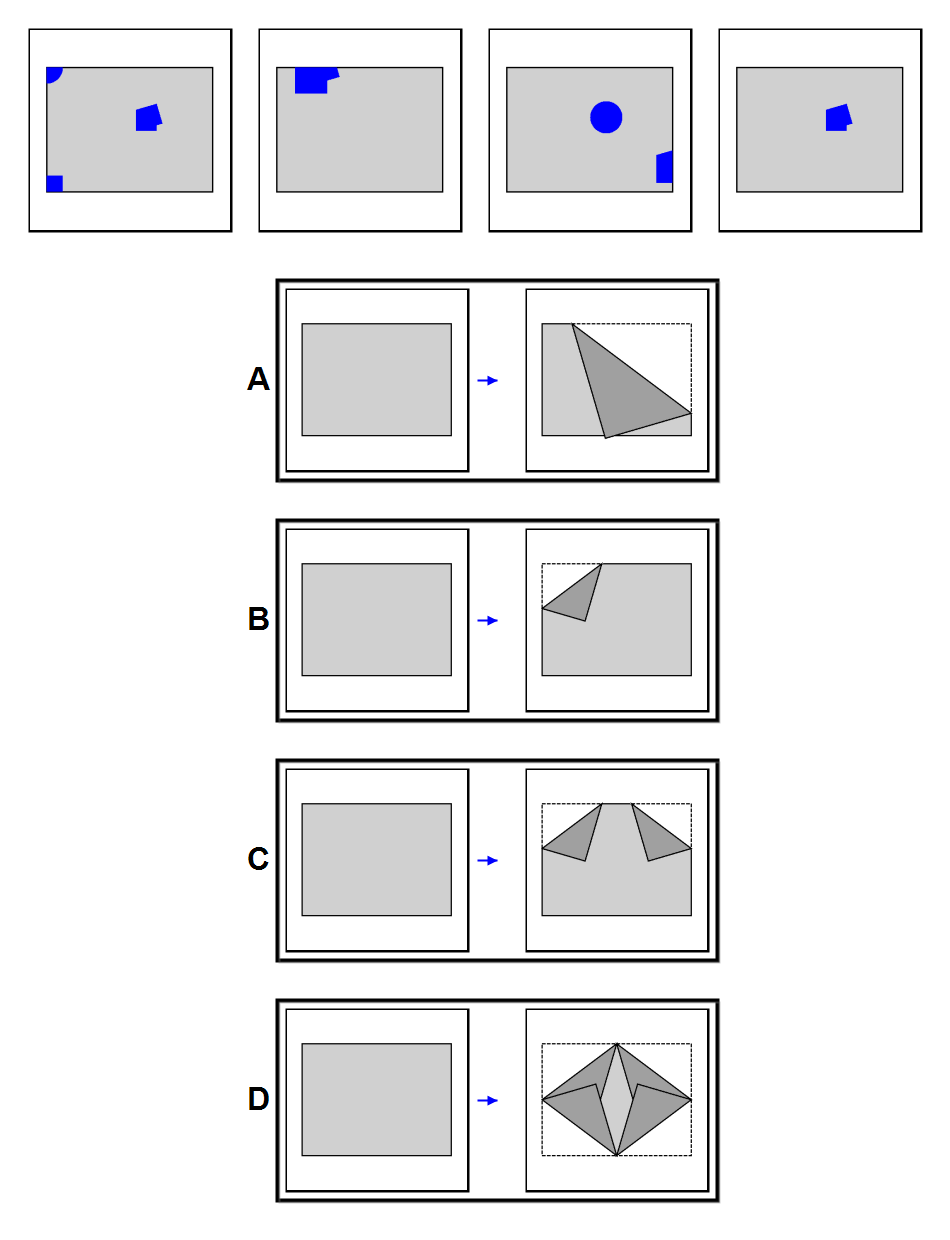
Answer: A